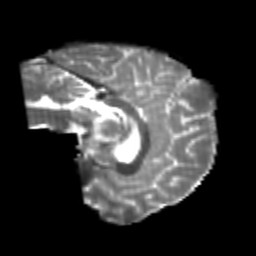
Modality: T2w
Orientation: sagittal
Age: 23
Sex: male
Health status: healthy
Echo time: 0.074 s